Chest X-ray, PA view. Patient: 26 years old, sex M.
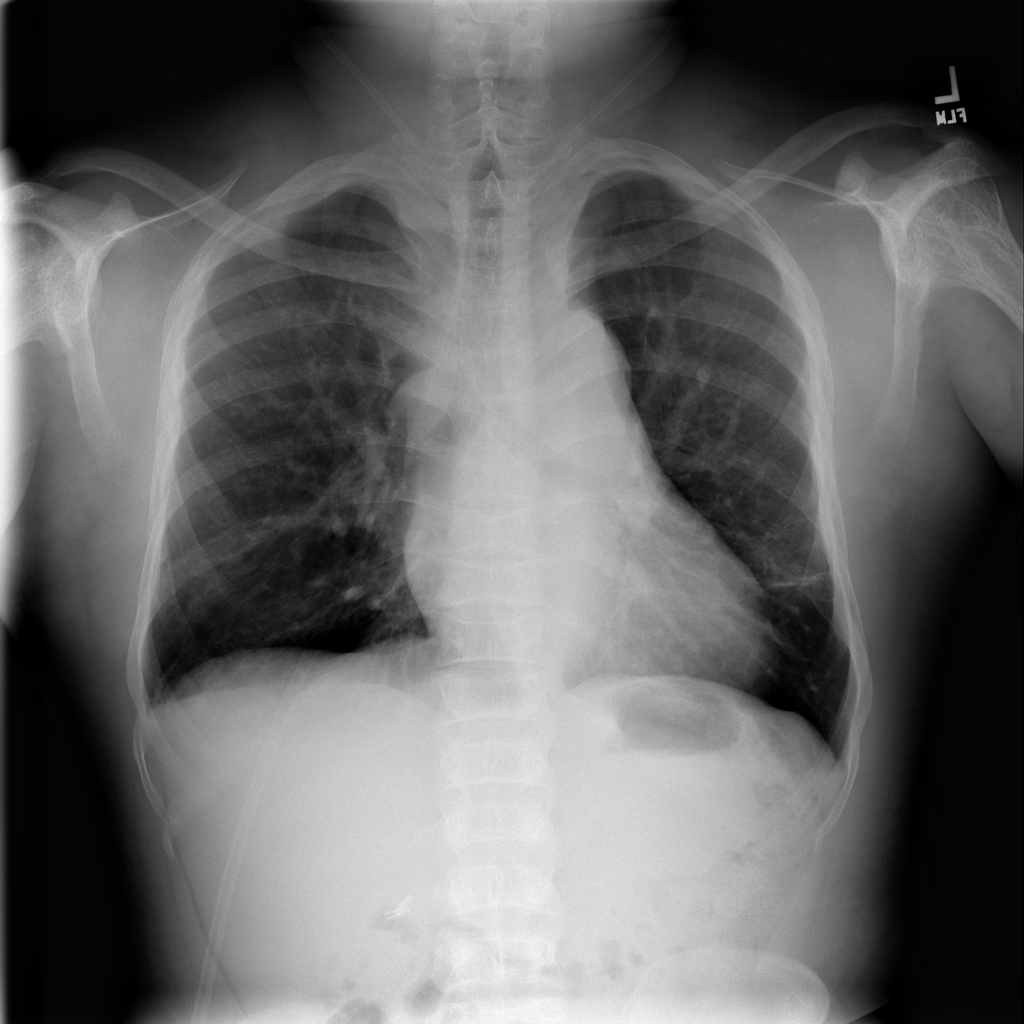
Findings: Atelectasis